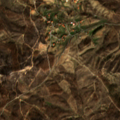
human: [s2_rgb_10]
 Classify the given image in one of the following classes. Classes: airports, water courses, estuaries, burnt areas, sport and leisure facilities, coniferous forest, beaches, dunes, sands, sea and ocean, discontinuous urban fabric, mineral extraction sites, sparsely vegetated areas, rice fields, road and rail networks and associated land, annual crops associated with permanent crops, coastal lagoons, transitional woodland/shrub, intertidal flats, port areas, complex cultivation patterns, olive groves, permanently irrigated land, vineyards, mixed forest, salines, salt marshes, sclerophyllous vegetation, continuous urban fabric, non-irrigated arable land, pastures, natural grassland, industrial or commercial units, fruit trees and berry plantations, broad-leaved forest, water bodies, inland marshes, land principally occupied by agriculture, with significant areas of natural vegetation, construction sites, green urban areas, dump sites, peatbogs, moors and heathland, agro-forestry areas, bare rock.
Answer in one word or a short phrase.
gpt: complex cultivation patterns, land principally occupied by agriculture, with significant areas of natural vegetation, mixed forest, transitional woodland/shrub